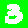
Digit: 3